Field crop: maize
Growth stage: 2
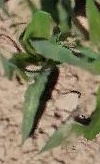
Species: maize